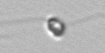
Label: flagellate